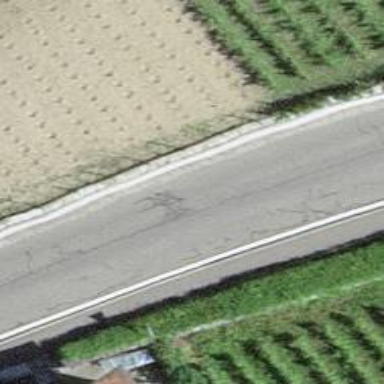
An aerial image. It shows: Tertiary road with asphalt surface and sidewalk on the left.